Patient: sex M, age 61
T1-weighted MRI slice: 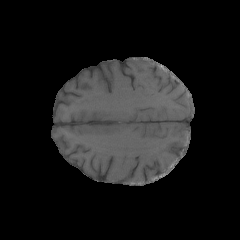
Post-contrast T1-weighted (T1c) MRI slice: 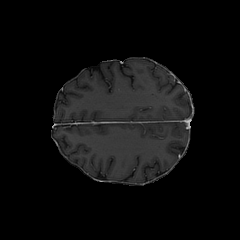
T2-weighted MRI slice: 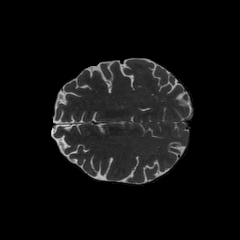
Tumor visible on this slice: no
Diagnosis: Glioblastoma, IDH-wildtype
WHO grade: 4